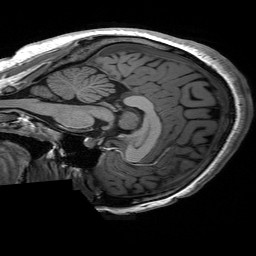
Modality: T1w
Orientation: sagittal
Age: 23
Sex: female
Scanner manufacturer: siemens
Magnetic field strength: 3 T
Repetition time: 2.53 s
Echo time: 0.00227 s